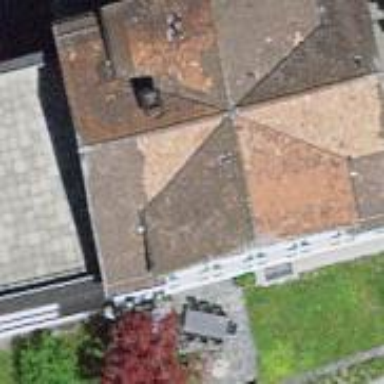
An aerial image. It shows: School building.